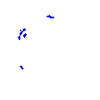
Particle: pion